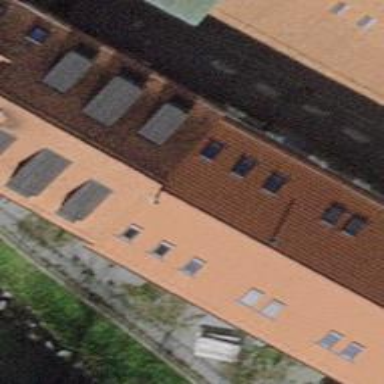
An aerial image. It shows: Pitched roof building.